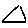
Label: triangle